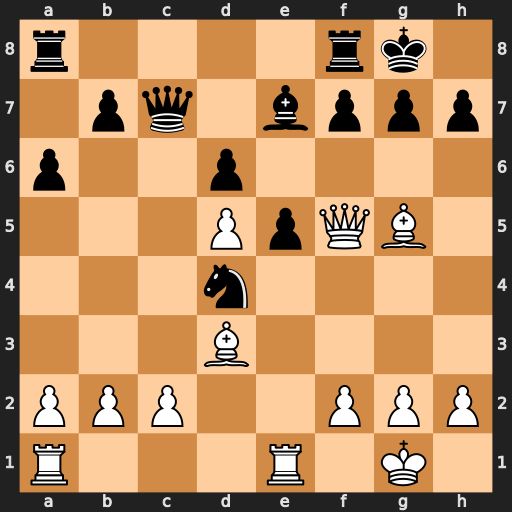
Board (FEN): r4rk1/1pq1bppp/p2p4/3PpQB1/3n4/3B4/PPP2PPP/R3R1K1
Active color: w
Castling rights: -
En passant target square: -
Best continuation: Qxh7#